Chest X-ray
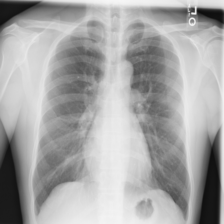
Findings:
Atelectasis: negative
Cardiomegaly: negative
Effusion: negative
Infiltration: negative
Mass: negative
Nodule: negative
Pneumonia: negative
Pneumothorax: negative
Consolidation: negative
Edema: negative
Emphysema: negative
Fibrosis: negative
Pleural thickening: negative
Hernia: negative